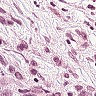
Metastatic tissue present: yes